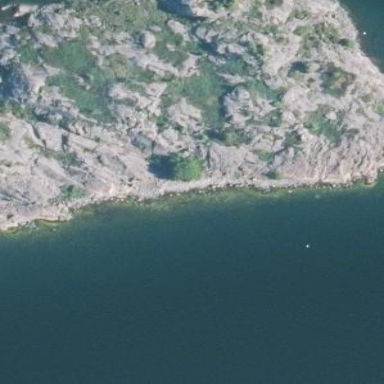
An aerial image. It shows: Landscape of bare rock.